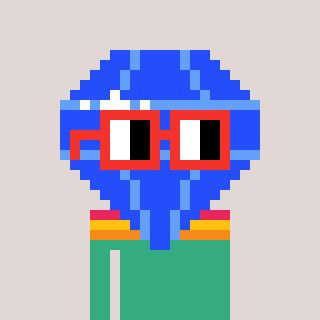
a pixel art character with square red glasses, a blue diamond-shaped head and a teal-colored body on a warm background